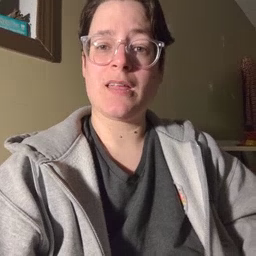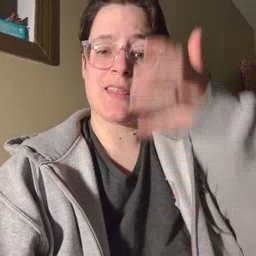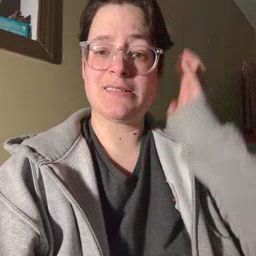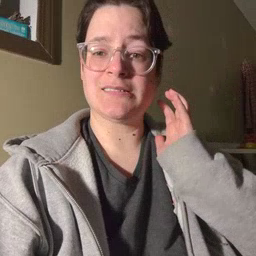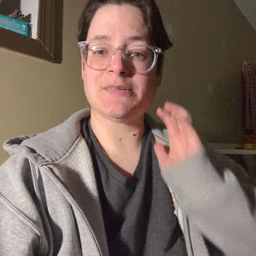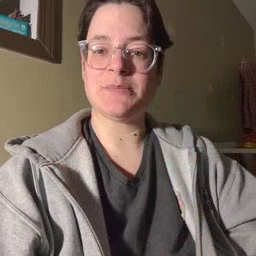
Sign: lion